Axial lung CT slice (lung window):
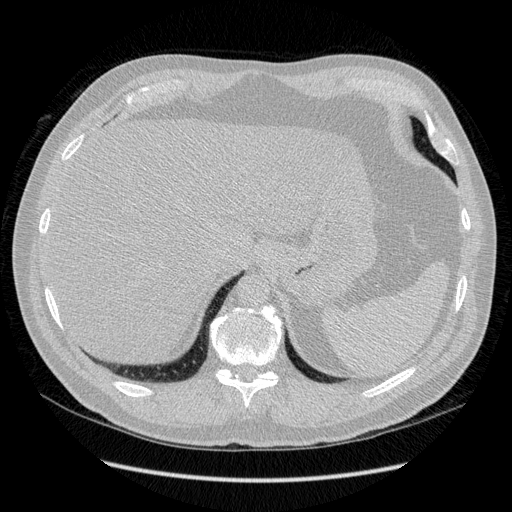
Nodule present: no